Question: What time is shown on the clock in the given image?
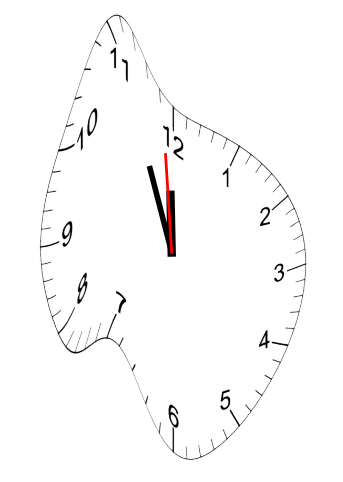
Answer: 11:55:59